Interaction volume radius: 5 \u00c5
Interaction volume height: 20 \u00c5
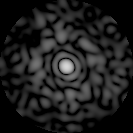
Disorder parameter: 0.8592